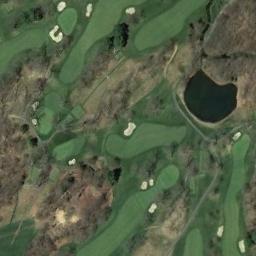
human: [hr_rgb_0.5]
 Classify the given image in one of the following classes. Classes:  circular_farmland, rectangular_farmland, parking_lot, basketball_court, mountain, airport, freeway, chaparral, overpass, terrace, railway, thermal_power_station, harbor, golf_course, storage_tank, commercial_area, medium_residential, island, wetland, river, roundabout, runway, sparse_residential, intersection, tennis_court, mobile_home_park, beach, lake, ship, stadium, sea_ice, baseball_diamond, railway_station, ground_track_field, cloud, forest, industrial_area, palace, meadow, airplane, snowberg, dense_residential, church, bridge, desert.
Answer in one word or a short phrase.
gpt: golf_course